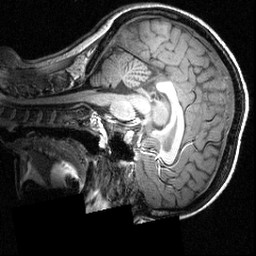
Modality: T1w
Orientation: sagittal
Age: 21
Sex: female
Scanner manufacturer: siemens
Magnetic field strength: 3.951 T
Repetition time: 1.5 s
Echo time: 0.00335 s